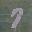
Label: 7